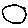
Label: circle